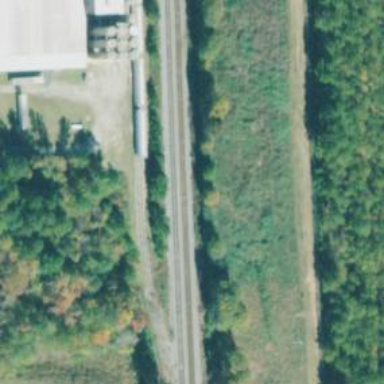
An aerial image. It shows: Railway spur service.